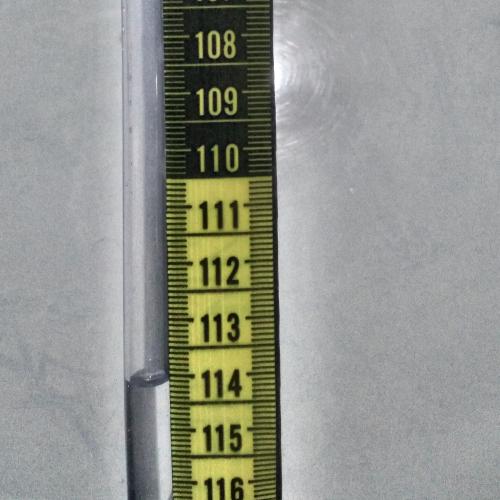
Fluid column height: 114.1 cm